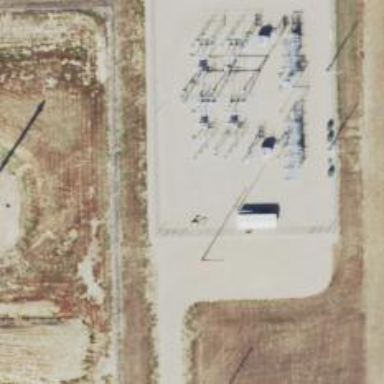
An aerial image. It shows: Switch used for power control.